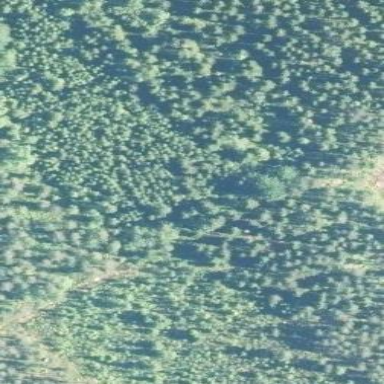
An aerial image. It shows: Patch of scrub vegetation.